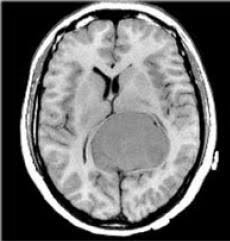
Label: meningioma